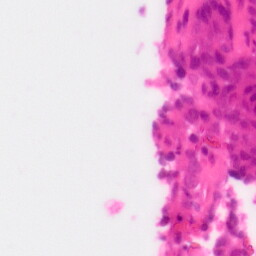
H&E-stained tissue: Colon